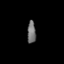
Tissue: lung
Cell type: Epithelial cells
Senescence score: 0.1984
Nuclear area (px): 189
Mean DAPI intensity: 109.513